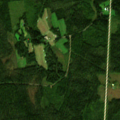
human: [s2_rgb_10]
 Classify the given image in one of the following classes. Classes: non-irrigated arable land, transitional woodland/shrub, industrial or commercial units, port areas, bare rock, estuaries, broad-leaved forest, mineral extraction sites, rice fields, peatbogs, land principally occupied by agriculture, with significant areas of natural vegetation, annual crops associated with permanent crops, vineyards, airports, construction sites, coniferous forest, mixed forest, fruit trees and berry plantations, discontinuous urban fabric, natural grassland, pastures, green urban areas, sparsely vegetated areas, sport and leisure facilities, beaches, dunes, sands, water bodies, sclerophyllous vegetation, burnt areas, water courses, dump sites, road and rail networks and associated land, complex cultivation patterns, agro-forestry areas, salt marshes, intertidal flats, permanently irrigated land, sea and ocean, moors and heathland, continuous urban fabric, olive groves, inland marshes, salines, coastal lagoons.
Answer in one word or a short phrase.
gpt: coniferous forest, mixed forest, transitional woodland/shrub